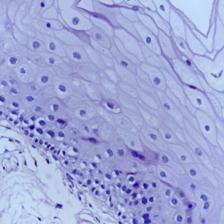
Diagnosis: Normal